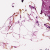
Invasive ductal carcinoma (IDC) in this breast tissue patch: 0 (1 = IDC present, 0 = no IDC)